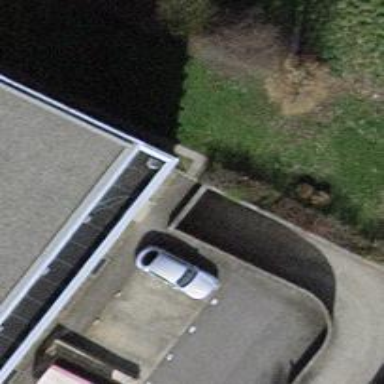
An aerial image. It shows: Parking aisle under tunnel.